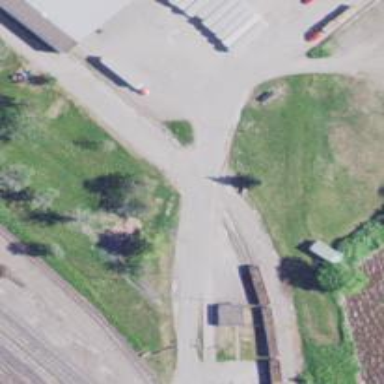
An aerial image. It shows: Level crossing along the railway.